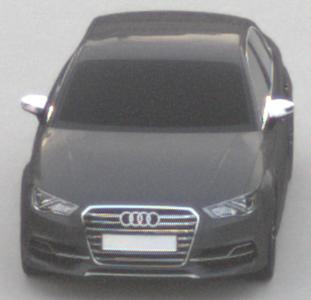
Make: Audi
Model: S3
Detailed model: 8V
Model produced from: 2013
Model produced until: 2020
Doors: 4
Color: gray
Road condition: dry road
Daytime: sunrise or sunset
Contrast: low contrast